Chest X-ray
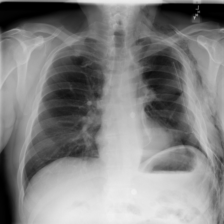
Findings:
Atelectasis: negative
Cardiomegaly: negative
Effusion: negative
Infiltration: negative
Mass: negative
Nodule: negative
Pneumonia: negative
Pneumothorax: positive
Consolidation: negative
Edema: negative
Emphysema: negative
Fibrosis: negative
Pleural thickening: negative
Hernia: negative